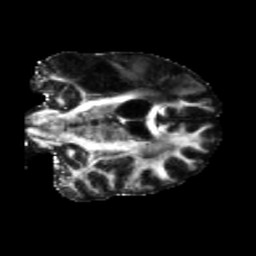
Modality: FA
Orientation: coronal
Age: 49
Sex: male
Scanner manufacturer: siemens
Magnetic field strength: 3 T
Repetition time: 5.25 s
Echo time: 0.08 s